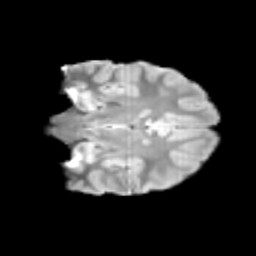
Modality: T2w
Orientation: coronal
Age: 13
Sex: male
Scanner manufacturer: siemens
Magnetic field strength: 3 T
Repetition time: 3.8 s
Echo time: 0.07 s